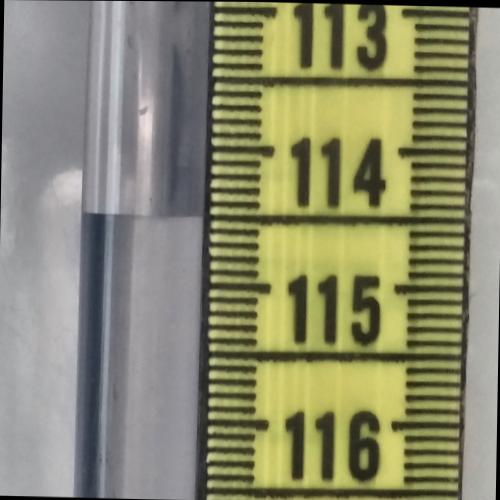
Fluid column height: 114.5 cm